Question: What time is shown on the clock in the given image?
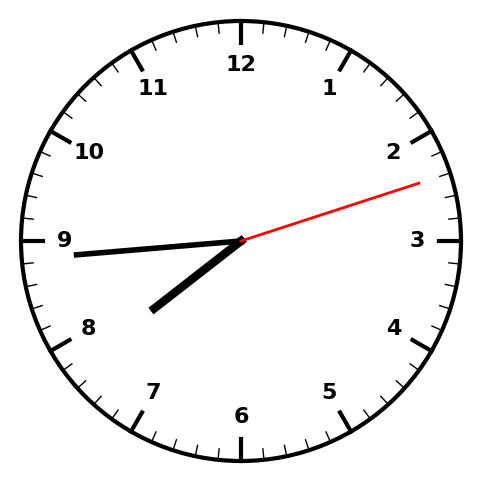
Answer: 07:44:12